Question: I'm trying to automate a bit one of my Excel sheets.
I have the following structure:

The value on A2 is higher than A5 and lower than A6. Therefore, B2 should be equal to "Y" (B6). If A2 was equal to 101.000, then B2 should be equal to "A" (B15).
Is there a formula to do that?
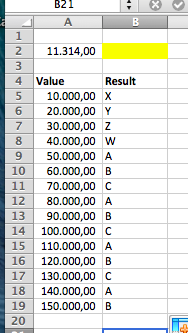
Answer: Assuming that the 'F' was a typing mistake and that you meant 'A' instead, you can use 'INDEX' and 'MATCH' in the following way:
'''
=INDEX(B5:B19,MATCH(A2,A5:A19)+1)
'''

Note: if you have a value above the highest number or below the lowest number, you will get an error, and since you didn't mention anything about those cases, I won't include a workaround for those, but if you can have such situations, let me know and I'll add the workaround(s).